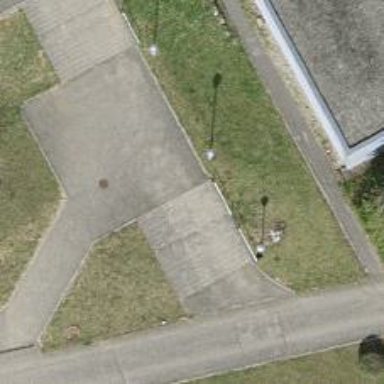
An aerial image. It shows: Set of concrete steps.